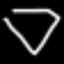
Label: diamond